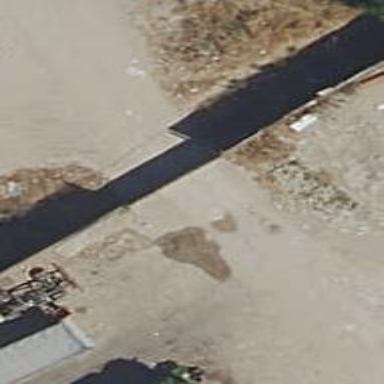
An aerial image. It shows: Gate.